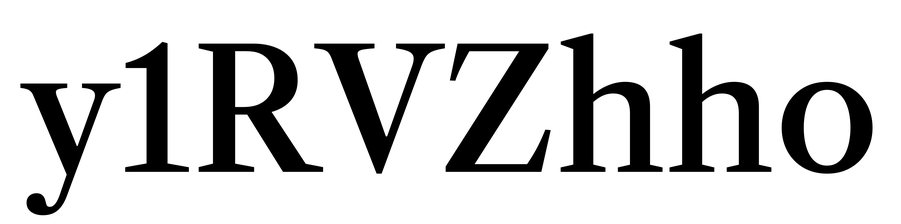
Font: LibreCaslonText_Medium